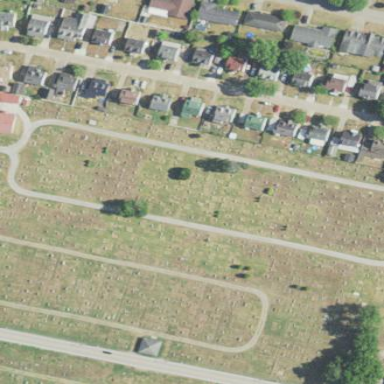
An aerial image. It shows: Cemetery.